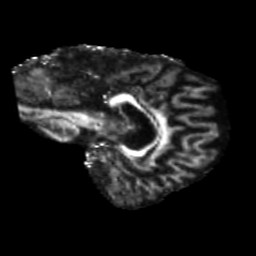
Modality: FA
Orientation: sagittal
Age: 46
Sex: male
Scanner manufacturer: siemens
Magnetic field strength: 3 T
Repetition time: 5.25 s
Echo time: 0.08 s